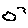
Label: cloud